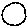
Label: circle